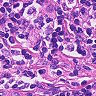
Metastatic tissue present: no